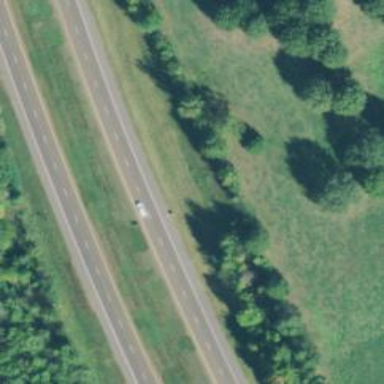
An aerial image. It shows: Trunk expressway with asphalt surface. It is dual carriageway.